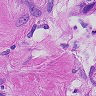
Metastatic tissue present: yes